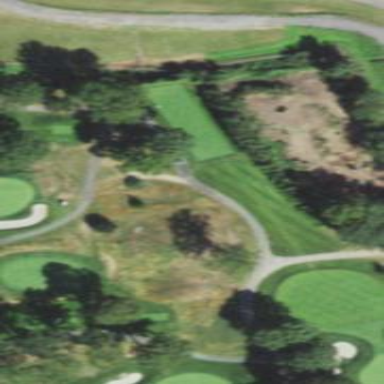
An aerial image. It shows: Golf rough area.